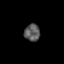
Tissue: skin
Cell type: Epithelial cells
Senescence score: 0.2764
Nuclear area (px): 253
Mean DAPI intensity: 92.336